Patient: sex F, age 74
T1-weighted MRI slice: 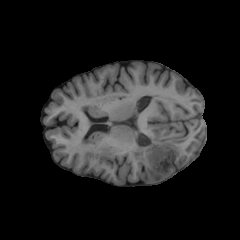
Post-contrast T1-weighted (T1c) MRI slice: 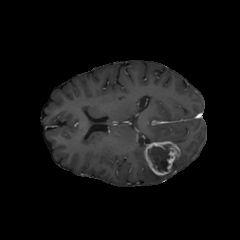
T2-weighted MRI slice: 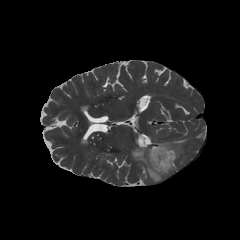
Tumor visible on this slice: yes
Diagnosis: Glioblastoma, IDH-wildtype
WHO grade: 4